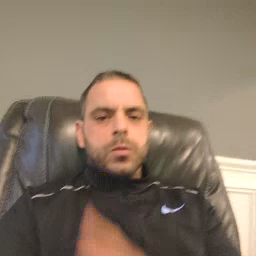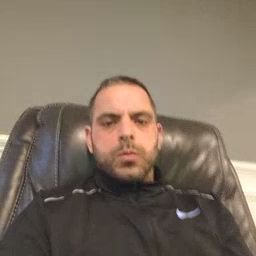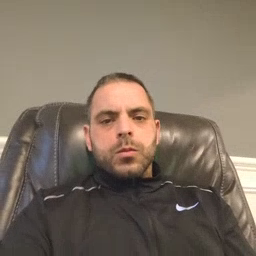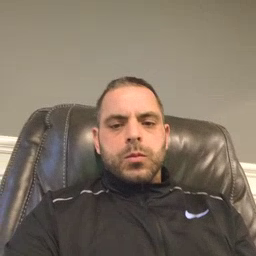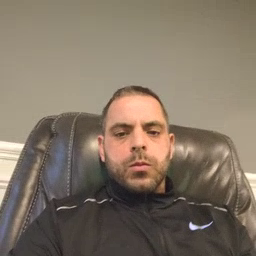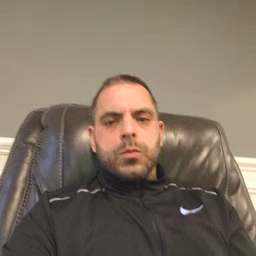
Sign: many